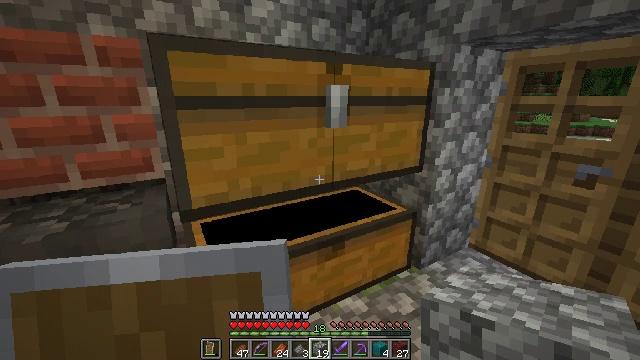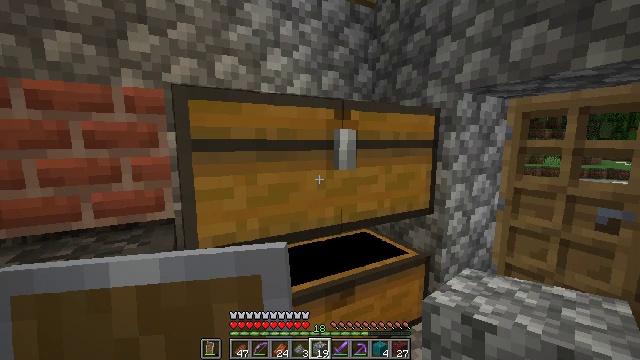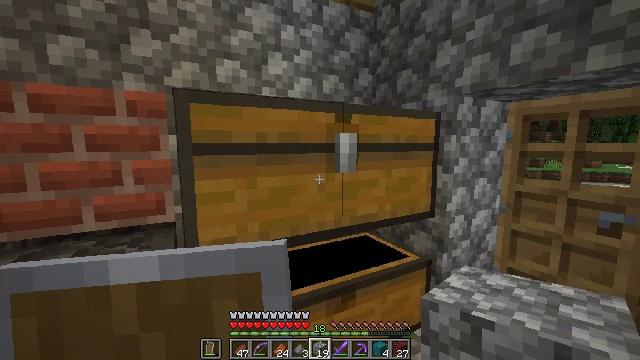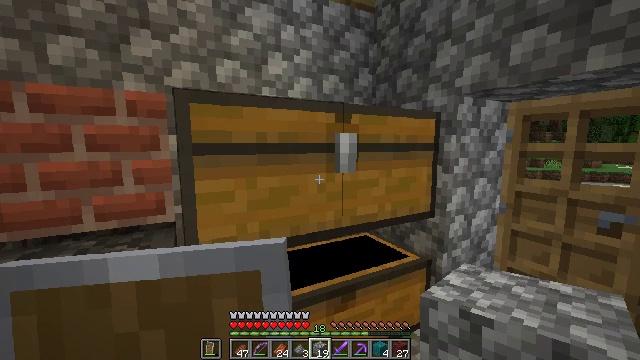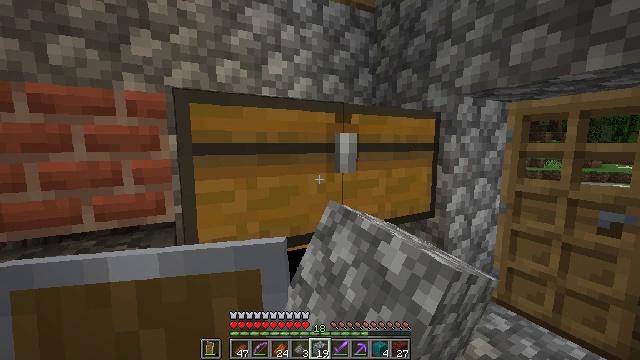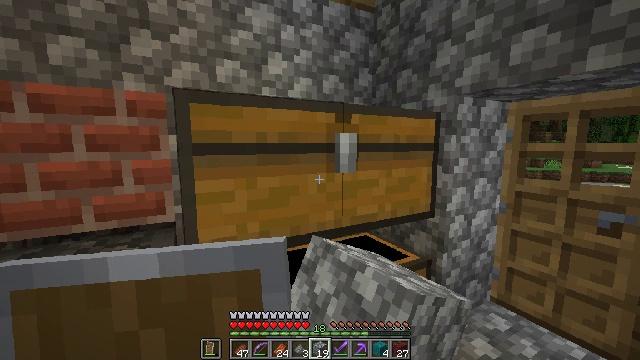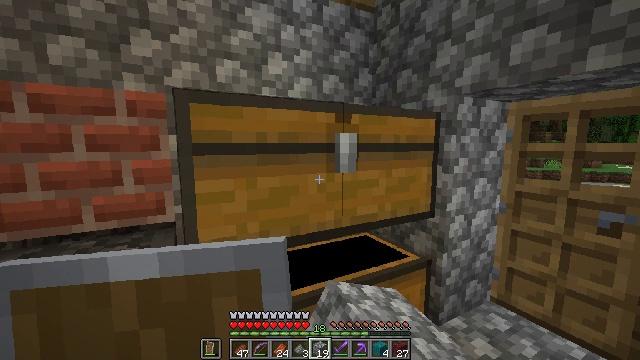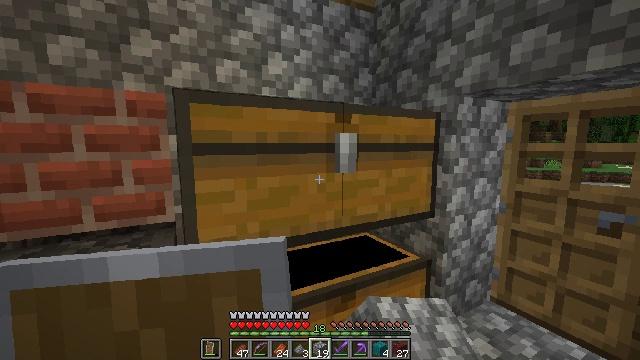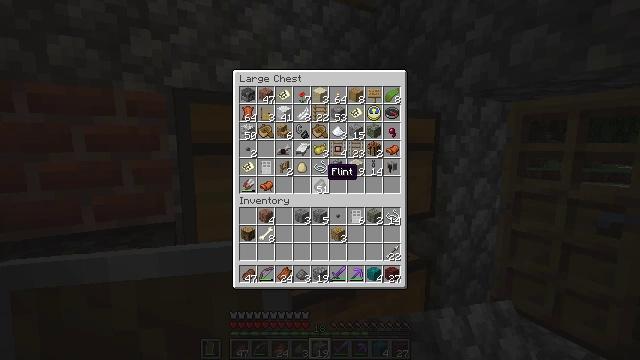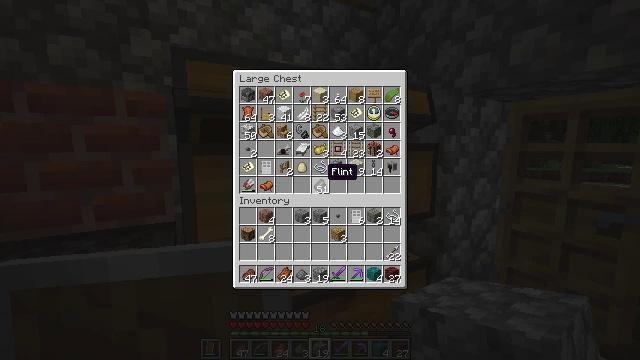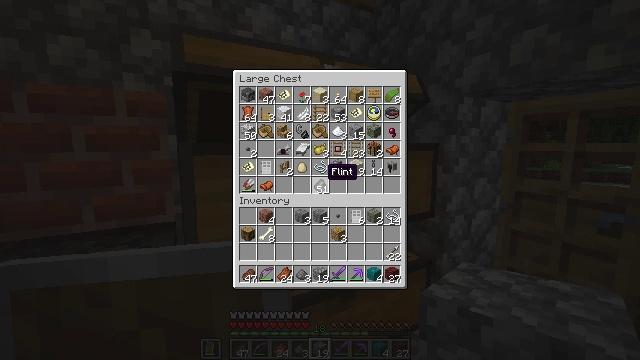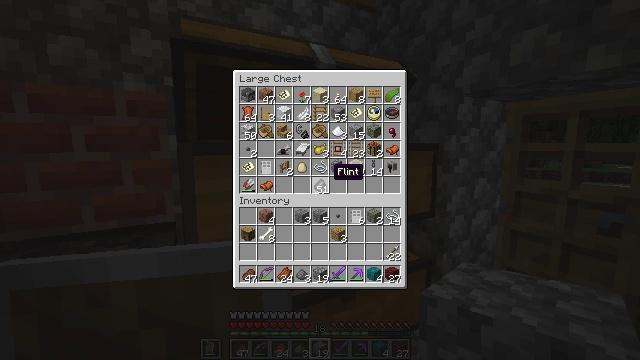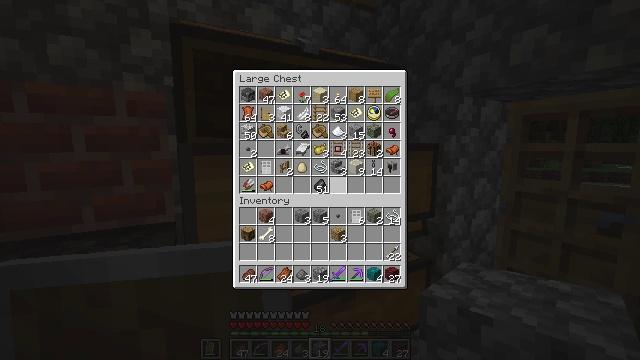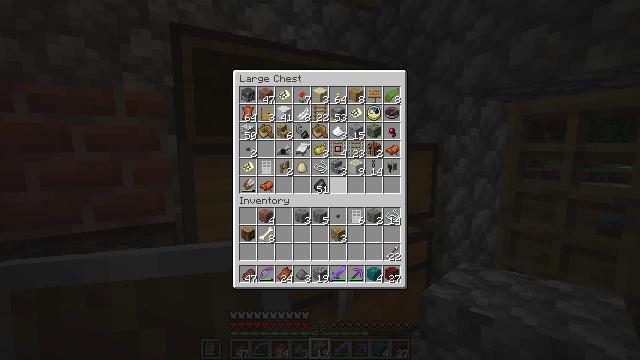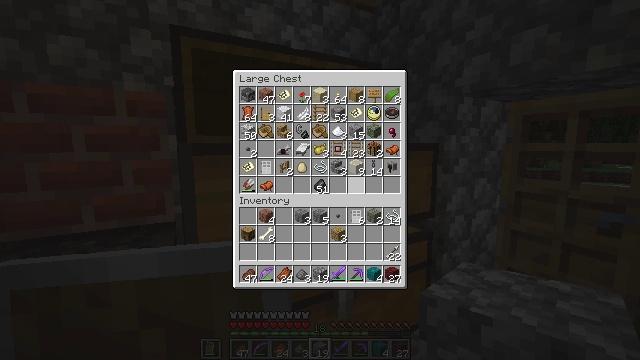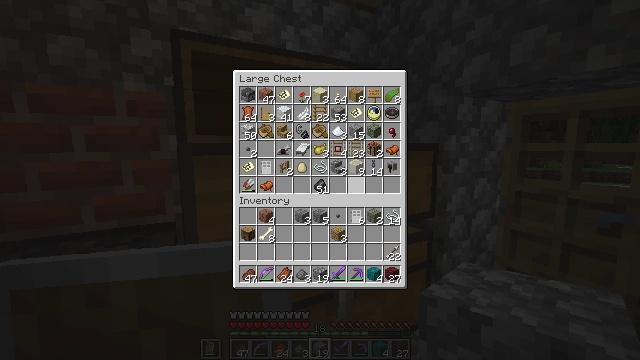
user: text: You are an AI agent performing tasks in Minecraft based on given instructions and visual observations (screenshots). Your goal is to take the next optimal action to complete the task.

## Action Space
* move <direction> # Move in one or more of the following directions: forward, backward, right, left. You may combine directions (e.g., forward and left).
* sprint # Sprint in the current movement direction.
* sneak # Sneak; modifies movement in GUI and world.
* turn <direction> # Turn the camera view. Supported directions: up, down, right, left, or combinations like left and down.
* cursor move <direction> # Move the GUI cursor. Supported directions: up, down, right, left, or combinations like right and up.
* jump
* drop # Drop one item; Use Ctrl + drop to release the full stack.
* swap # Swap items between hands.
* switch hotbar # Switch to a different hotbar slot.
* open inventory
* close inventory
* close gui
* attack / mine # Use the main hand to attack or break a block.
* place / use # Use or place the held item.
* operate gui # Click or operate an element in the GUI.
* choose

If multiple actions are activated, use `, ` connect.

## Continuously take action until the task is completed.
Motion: motion action
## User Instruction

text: Collect the grass from the surface.
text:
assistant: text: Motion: turn left and up
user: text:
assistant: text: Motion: no_op
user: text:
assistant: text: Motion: use / place
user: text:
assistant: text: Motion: use / place
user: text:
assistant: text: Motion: no_op
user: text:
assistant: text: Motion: no_op
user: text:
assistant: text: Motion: no_op
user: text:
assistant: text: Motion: no_op
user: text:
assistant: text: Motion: no_op
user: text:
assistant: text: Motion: no_op
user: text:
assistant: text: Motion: no_op
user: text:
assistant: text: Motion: no_op
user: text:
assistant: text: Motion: turn right
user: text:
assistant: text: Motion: turn right
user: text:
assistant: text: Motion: turn right
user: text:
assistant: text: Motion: turn right
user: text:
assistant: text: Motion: turn right
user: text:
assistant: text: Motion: no_op
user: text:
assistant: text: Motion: no_op
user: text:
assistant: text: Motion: no_op
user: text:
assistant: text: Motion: no_op
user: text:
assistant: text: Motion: no_op
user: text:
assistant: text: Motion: no_op
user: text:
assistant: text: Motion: no_op
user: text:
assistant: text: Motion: no_op
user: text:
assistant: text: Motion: no_op
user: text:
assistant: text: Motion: no_op
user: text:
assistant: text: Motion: no_op
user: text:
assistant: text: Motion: no_op
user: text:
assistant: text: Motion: no_op